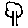
Label: tree